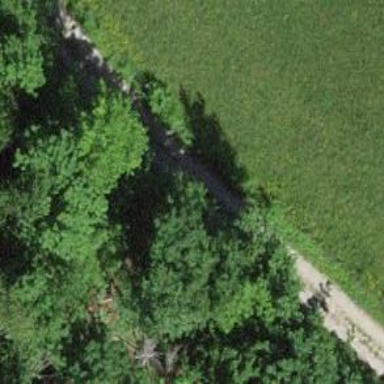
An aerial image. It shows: Gravel track road.